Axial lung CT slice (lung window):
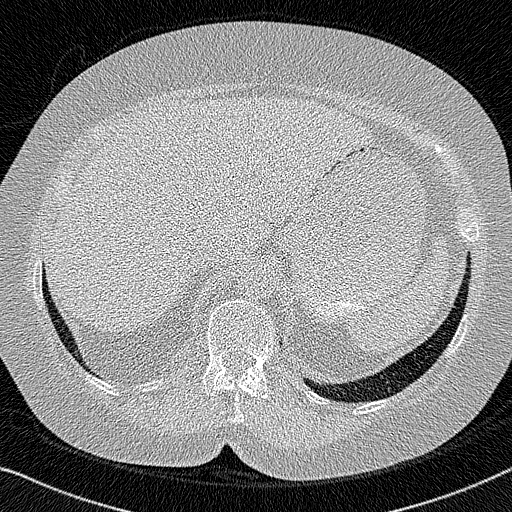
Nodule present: no